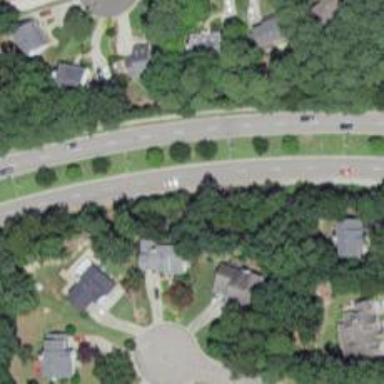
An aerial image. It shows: Footway.